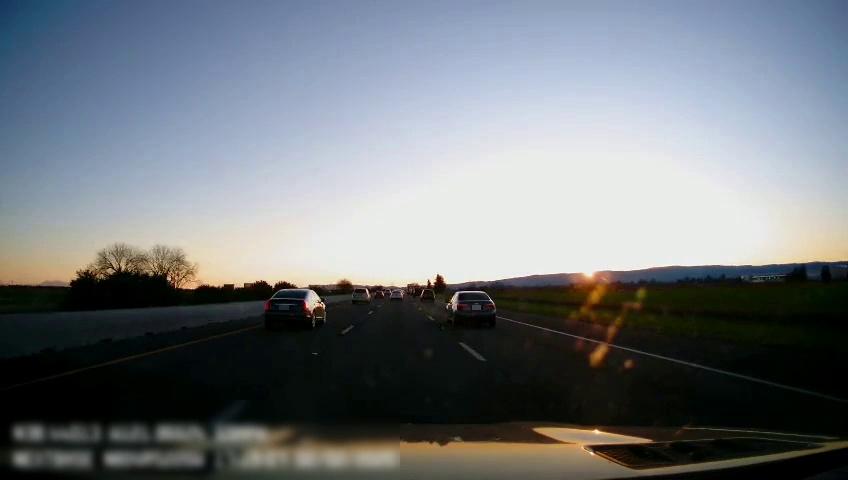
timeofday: Dusk/Dawn/Twilight
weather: Sunny
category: Drivable Space
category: Vehicles | Truck
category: Vehicles | Truck
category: Vehicles | SUV
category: Vehicles | Car
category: Vehicles | Car
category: Vehicles | SUV
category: Vehicles | Car
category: Vehicles | Car
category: Lanes | Current Lane
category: Lanes | Alternate Lane
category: Lanes | Alternate Lane
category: Lanes | Alternate Lane